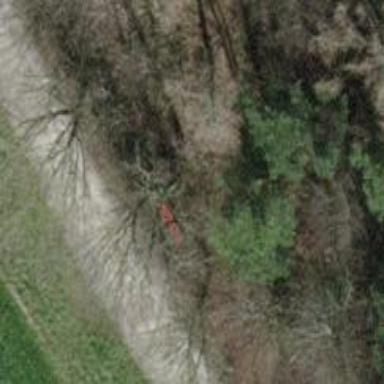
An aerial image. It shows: Red bench.